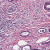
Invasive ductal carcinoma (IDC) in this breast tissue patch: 1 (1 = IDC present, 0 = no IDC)